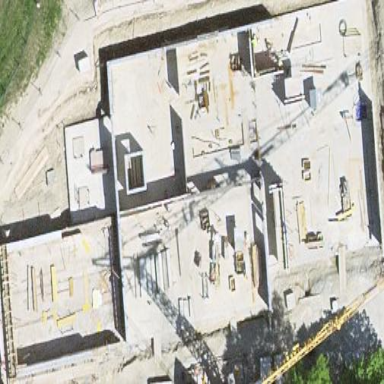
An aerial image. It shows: Restaurant building.